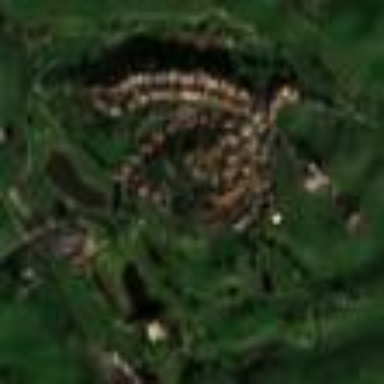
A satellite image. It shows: Golf course surrounded by greenery.